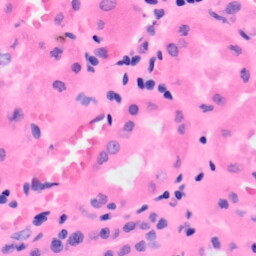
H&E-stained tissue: Kidney